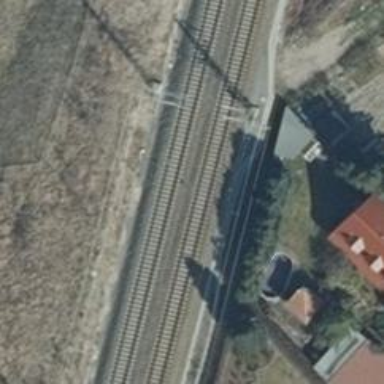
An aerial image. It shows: Railway signal.